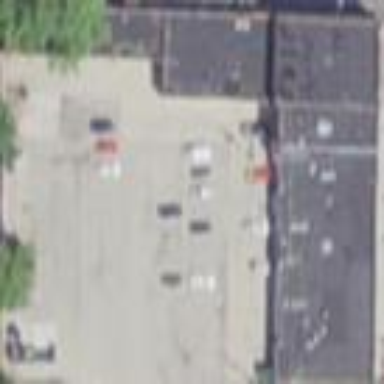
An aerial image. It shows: Retail building.